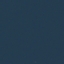
Land use / land cover class: SeaLake